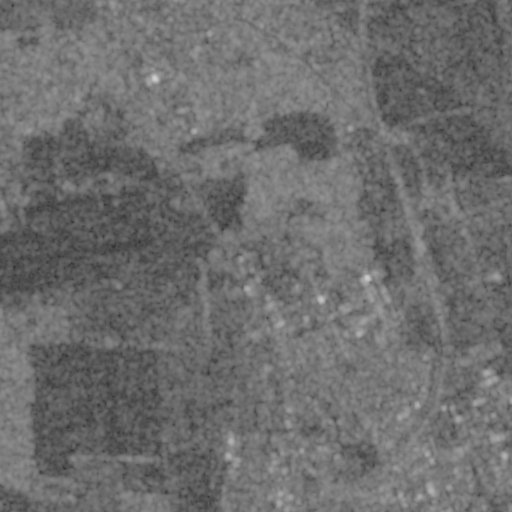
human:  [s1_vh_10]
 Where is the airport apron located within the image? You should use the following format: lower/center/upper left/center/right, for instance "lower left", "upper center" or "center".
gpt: The airport apron is located in the center left of the image.
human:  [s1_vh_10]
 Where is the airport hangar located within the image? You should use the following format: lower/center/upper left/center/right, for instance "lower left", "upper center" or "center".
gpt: The airport hangar is located in the upper left of the image.
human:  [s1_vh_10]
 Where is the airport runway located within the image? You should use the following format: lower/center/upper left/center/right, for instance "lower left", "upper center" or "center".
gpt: The airport runway is located in the center left of the image.
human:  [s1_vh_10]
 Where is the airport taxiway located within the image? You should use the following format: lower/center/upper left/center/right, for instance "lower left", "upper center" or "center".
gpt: The airport taxiway is located in the upper left of the image.
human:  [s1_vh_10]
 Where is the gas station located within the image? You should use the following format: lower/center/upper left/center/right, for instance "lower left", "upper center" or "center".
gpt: The gas station is located in the center left of the image.
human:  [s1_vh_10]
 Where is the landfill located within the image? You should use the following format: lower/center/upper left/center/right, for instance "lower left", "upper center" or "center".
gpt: The landfill is located in the lower left of the image.
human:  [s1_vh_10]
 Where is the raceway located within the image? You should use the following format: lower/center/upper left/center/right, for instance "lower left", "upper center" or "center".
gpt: The raceway is located in the upper right of the image.
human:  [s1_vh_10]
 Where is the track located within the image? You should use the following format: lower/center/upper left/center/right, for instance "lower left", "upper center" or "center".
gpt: The track is located in the lower right of the image.
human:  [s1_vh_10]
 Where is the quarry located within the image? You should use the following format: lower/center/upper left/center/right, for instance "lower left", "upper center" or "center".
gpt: There is no quarry in the image.

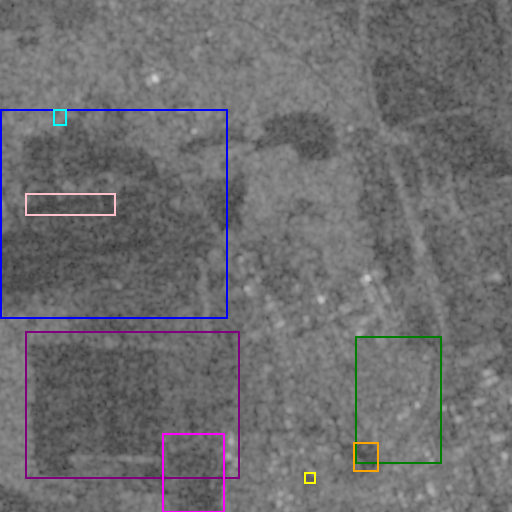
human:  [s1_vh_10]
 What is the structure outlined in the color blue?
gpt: The structure outlined in blue is an airport.
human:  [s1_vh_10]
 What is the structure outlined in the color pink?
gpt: The structure outlined in pink is an airport apron.
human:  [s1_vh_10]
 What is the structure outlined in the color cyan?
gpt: The structure outlined in cyan is an airport hangar.
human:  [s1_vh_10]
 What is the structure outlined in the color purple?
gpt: The structure outlined in purple is a crop field.
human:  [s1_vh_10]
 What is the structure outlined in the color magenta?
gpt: The structure outlined in magenta is a landfill.
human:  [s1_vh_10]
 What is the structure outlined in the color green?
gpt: The structure outlined in green is a park.
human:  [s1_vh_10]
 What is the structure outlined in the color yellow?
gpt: The structure outlined in yellow is a parking lot.
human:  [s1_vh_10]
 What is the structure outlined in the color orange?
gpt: The structure outlined in orange is a track.
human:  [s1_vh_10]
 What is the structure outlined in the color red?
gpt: There is no red outline.